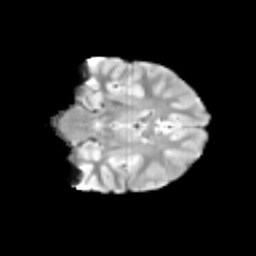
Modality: T2w
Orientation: coronal
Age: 11
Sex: female
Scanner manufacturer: siemens
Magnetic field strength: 3 T
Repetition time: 3.8 s
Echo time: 0.07 s